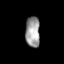
Tissue: skin
Cell type: Fibroblasts
Senescence score: 0.7719
Nuclear area (px): 435
Mean DAPI intensity: 156.29